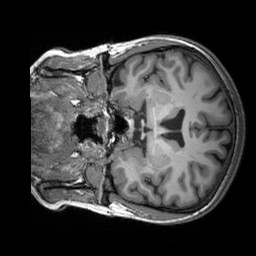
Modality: T1w
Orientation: coronal
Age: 23
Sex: female
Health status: healthy
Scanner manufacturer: siemens
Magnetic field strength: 3 T
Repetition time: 2.3 s
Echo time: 0.00303 s